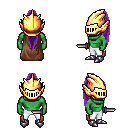
a pixel art fantasy rpg character, male body template, orc, green skin, brown cape, white pants, purple extra-long topknot hairstyle, gold helm, metal boots, dagger, four views (front, back, left, right), 2x2 character sprite sheet, small pixel art, hard edges, no anti-aliasing